Question: Is it possible to fill circle1 green, and have the 'fill="url(#star)"' be applied to it,
without removing the '<style>' definition?
In other words: give the attribute 'fill=' setting a higher specificity (or '!important' need be)

'''
<svg viewBox="0 0 230 100" xmlns="http://www.w3.org/2000/svg">
<style>
#circle1 {
fill:green; /* higher specificity */
}
</style>
<defs>
<pattern id="star" viewBox="0,0,10,10" width="10%" height="10%">
<polygon points="0,0 2,5 0,10 5,8 10,10 8,5 10,0 5,2"/>
</pattern>
</defs>
<circle id="circle1" cx="50" cy="30" r="30" fill="url(#star)"/>
<circle id="circle2" cx="150" cy="30" r="30" fill="url(#star)"/>
</svg>
'''
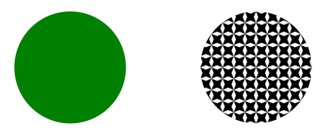
Answer: You could use an inline 'style' attribute:
'''
<svg viewBox="0 0 230 100" xmlns="http://www.w3.org/2000/svg">
<style>
#circle1 {
fill:green; /* higher specificity */
}
</style>
<defs>
<pattern id="star" viewBox="0,0,10,10" width="10%" height="10%">
<polygon points="0,0 2,5 0,10 5,8 10,10 8,5 10,0 5,2"/>
</pattern>
</defs>
<circle id="circle1" cx="50" cy="30" r="30" style="fill: url(#star)"/>
<circle id="circle2" cx="150" cy="30" r="30" fill="url(#star)"/>
</svg>
'''